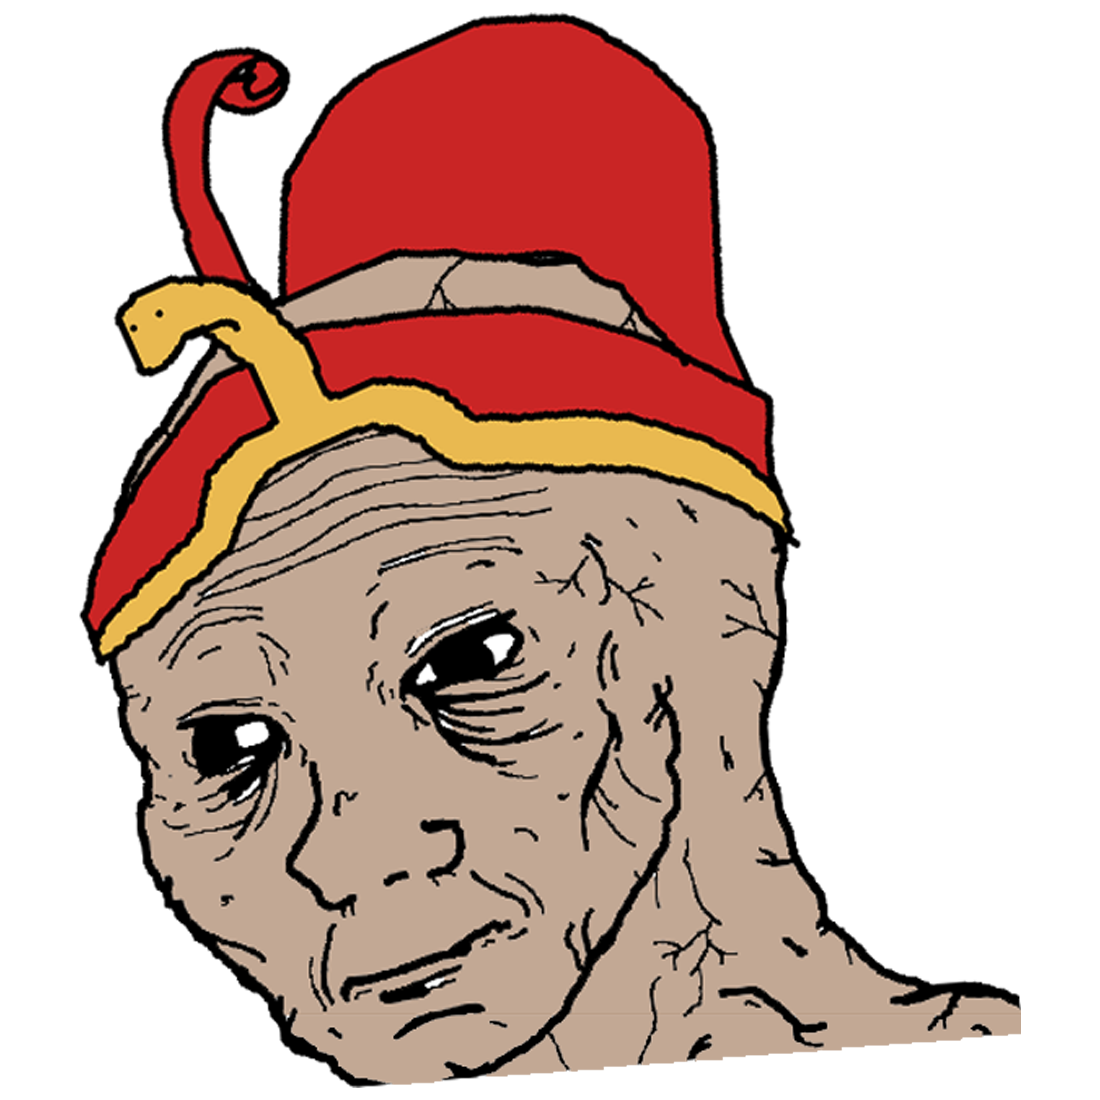
Label: 5_Tired_Wojak